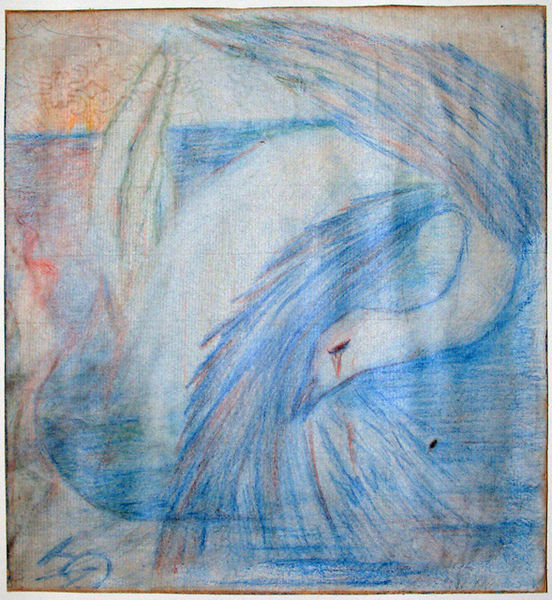
Titel: The Dying Swan, The Dying Swan
Künstler: Iuliia Grigor'evna Arapova (Kapitanova)
Standort: Amherst (Massachusetts, USA)
Institution: Mead Art Museum, Amherst College
Schlagwörter: blau, blue, white, sad, sea, water, sun, bird, wings, what, wasser, eye, dove, fire, sunset, crayon, canvas, chagall, meer, sonne, blood, energy, crying, emotion, flügel, swan, colored pencil, schwan